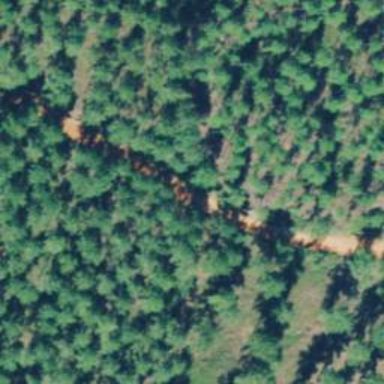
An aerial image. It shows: Unclassified road.